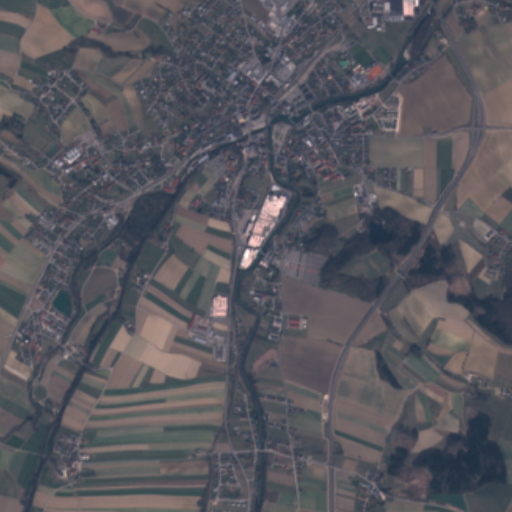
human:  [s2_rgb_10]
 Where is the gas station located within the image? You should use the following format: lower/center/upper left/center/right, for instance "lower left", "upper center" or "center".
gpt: The gas station is located in the upper center of the image.
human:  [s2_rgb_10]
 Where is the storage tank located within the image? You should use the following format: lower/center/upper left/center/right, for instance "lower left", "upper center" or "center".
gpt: The storage tank is located in the upper right of the image.
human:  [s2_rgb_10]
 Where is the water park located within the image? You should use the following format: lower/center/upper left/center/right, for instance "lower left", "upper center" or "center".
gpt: The water park is located in the upper right of the image.
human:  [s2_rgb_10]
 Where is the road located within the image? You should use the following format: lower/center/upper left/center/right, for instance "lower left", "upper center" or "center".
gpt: There is no road in the image.